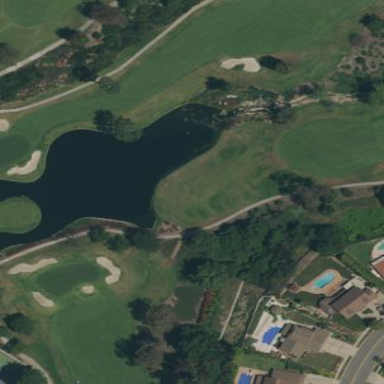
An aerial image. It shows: Area with grass used as rough in golf course.